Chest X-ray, PA view. Patient: 49 years old, sex M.
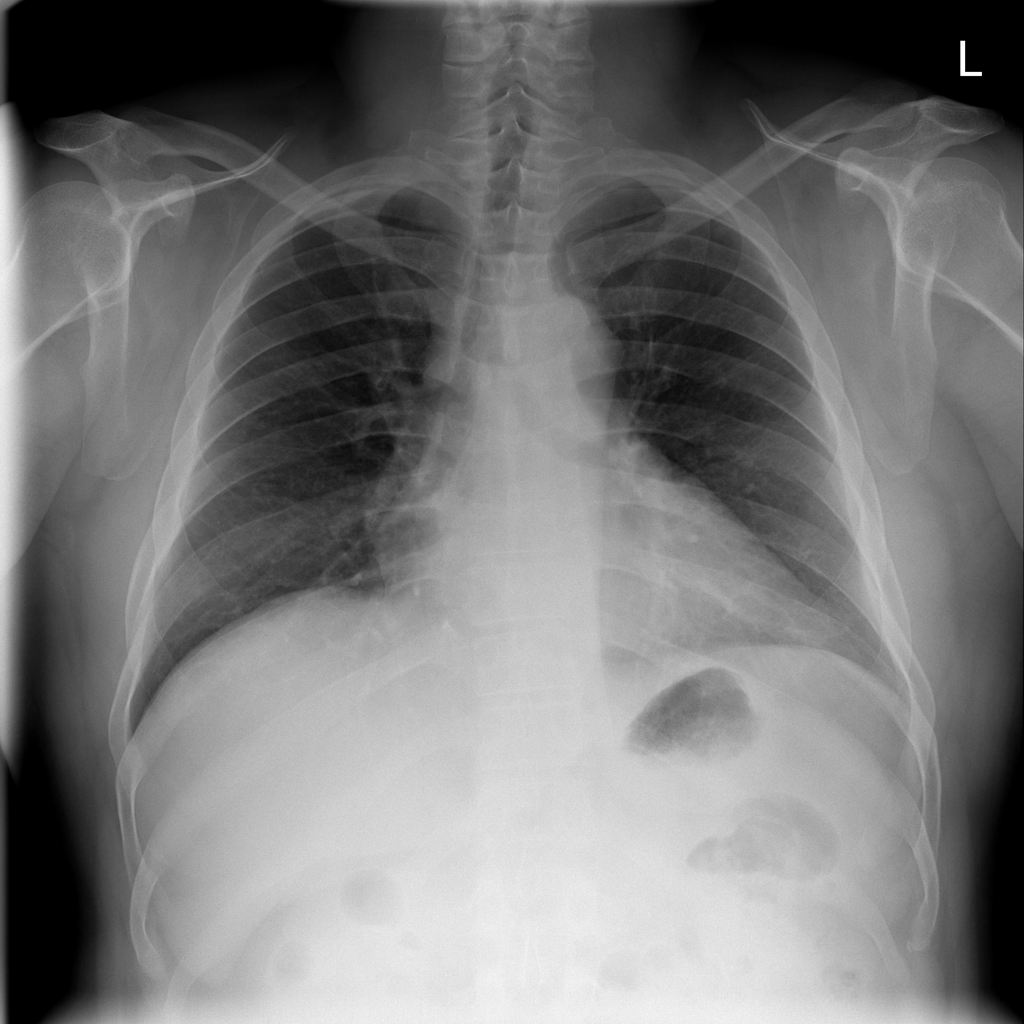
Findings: Cardiomegaly